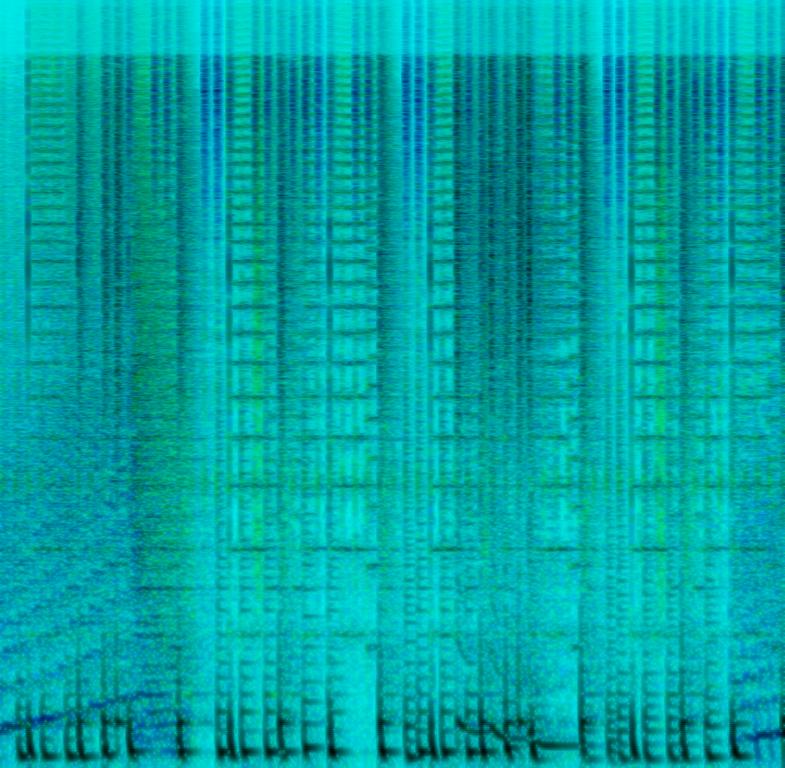
This is an 80s electronic music piece. The rhythmic background consists of a disco electronic drum beat with frequent tom fills. There is a keyboard playing the main tune while a bass and an evolving synth are in the background. The atmosphere of this piece is groovy. This piece could be used at retro-themed nightclubs and parties. It could also be used in the soundtrack of an 80s movie or a TV show.